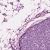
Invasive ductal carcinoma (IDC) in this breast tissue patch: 0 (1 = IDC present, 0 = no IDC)